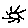
Label: sun